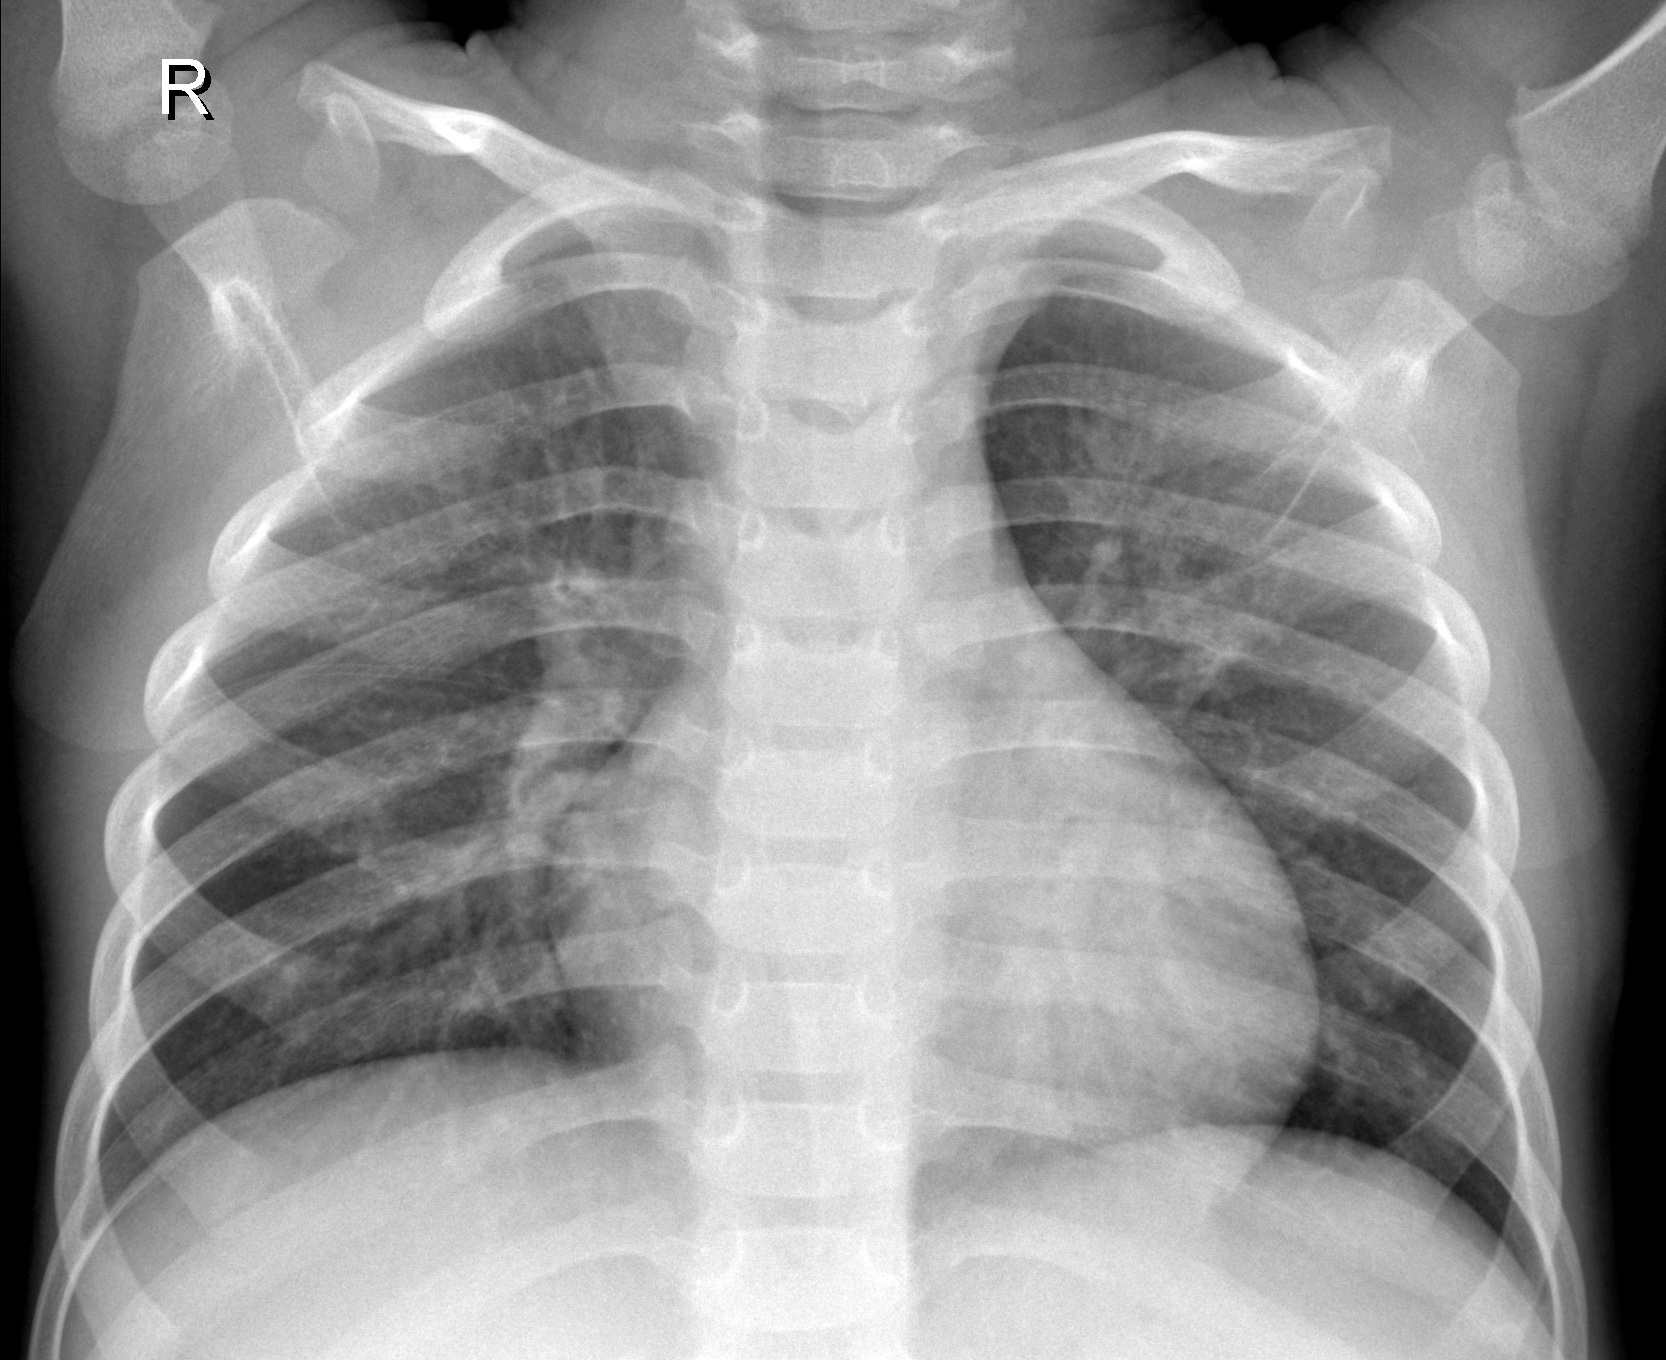
Diagnosis: NORMAL